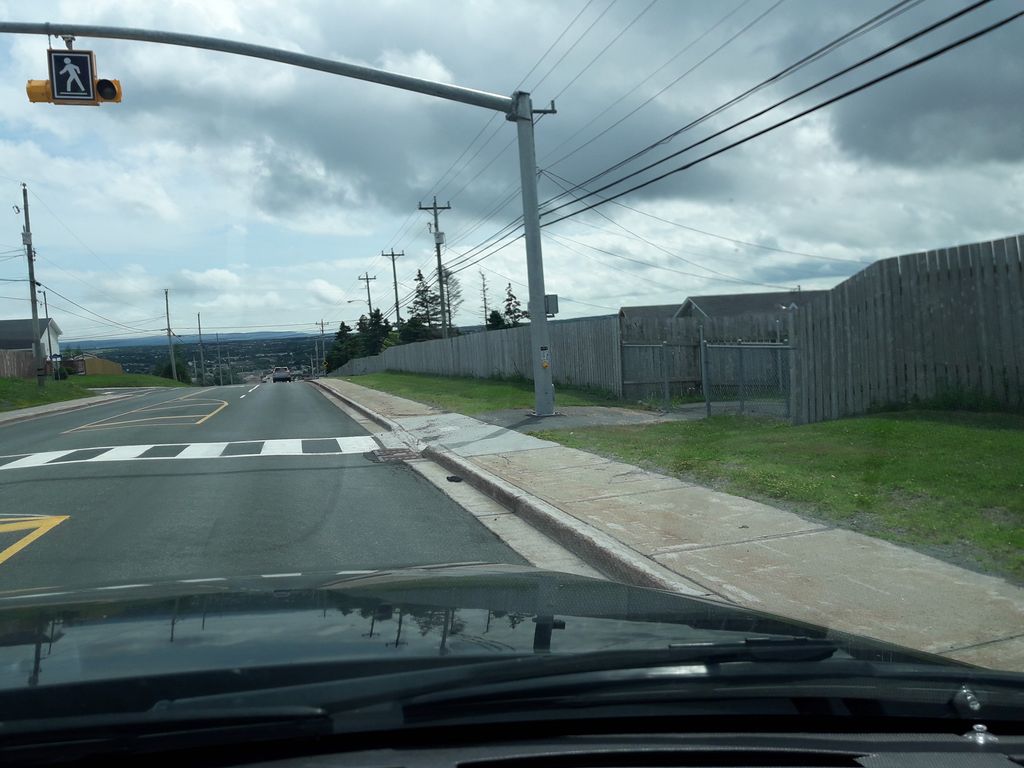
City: st_johns